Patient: sex M, age 35
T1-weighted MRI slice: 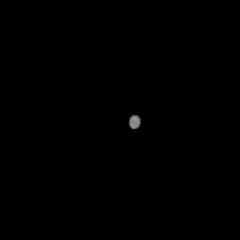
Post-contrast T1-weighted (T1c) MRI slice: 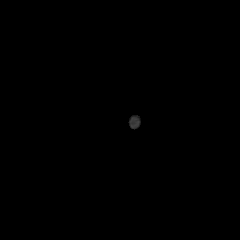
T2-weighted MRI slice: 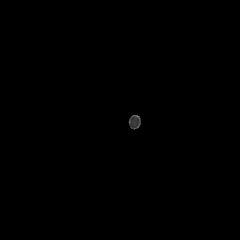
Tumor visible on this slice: no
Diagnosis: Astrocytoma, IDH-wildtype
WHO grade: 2